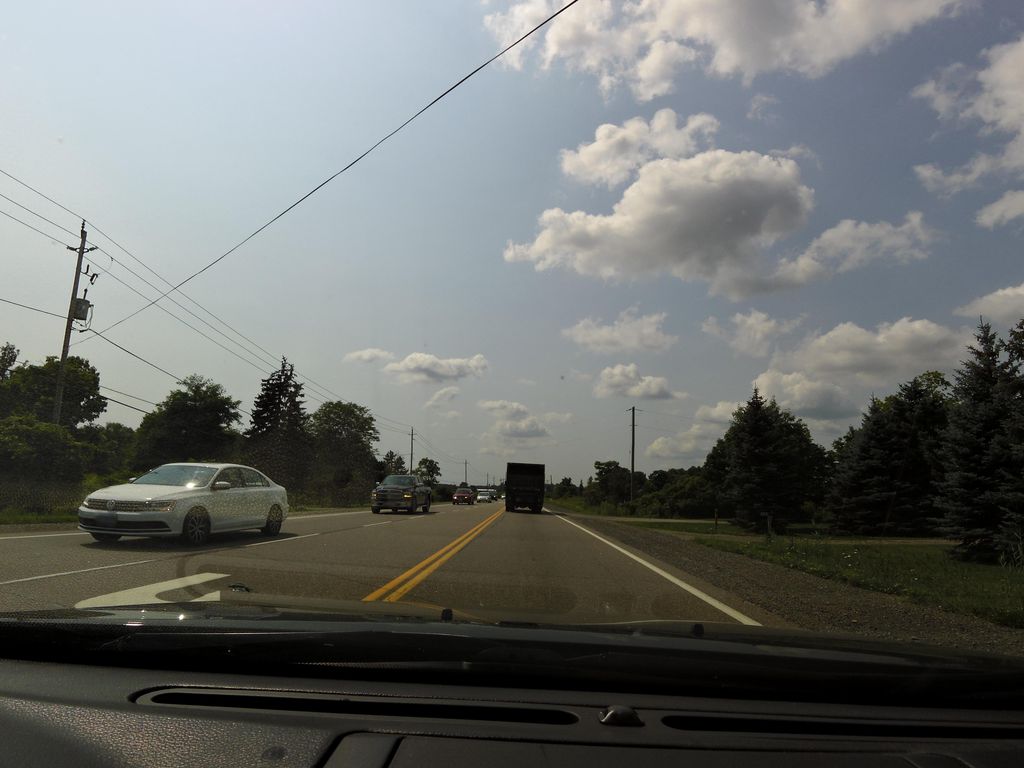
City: hamilton